Interaction volume radius: 5 \u00c5
Interaction volume height: 35 \u00c5
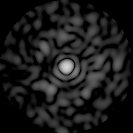
Disorder parameter: 0.807